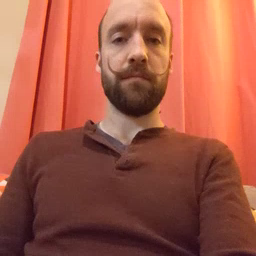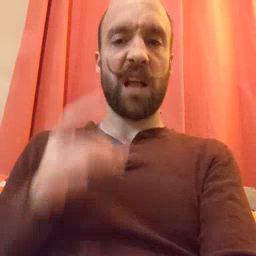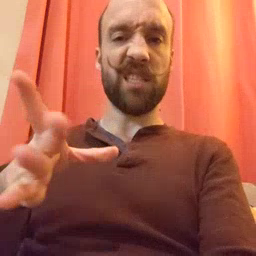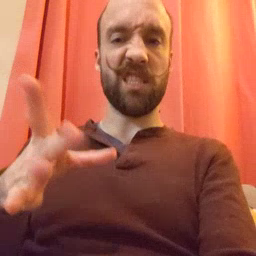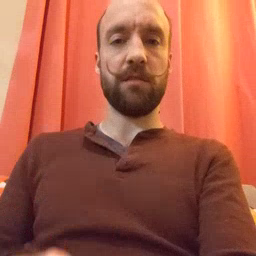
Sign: hate